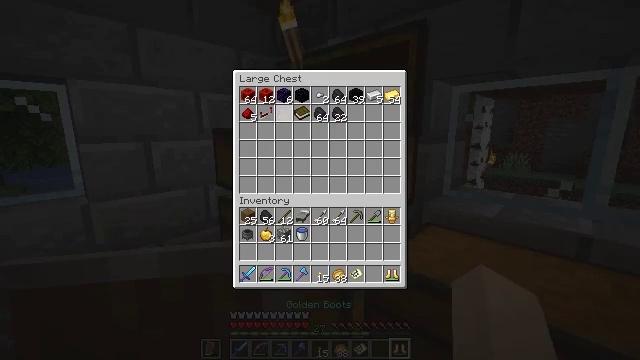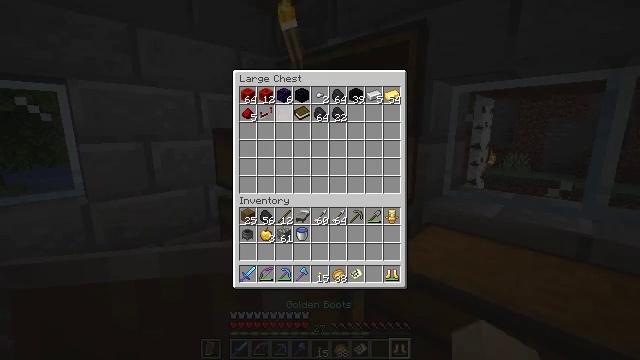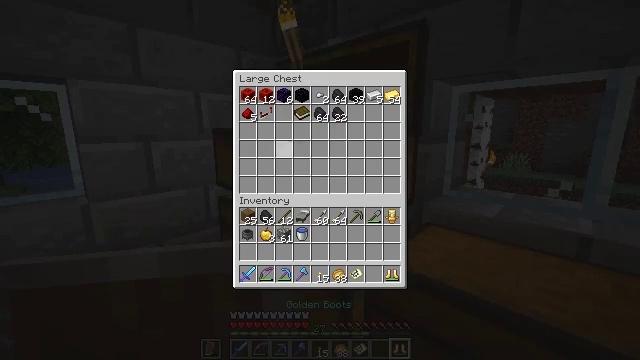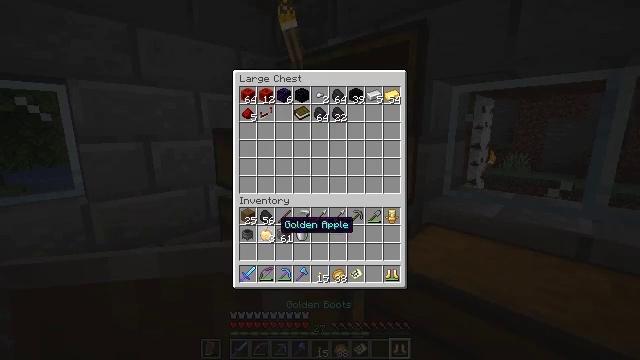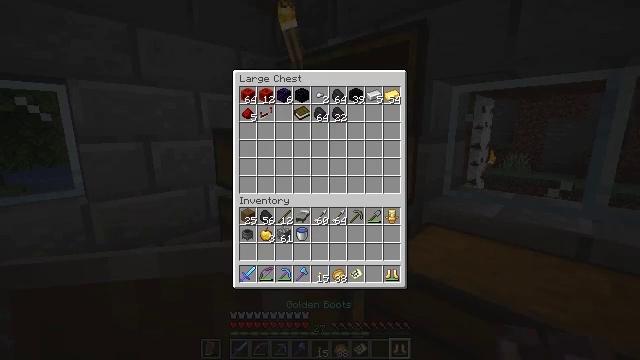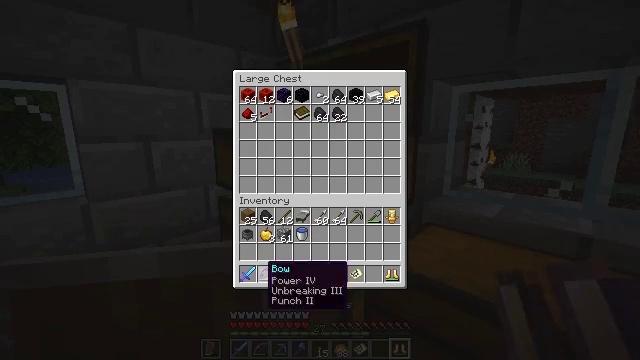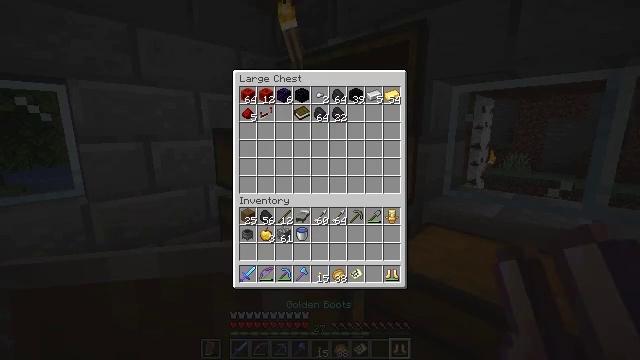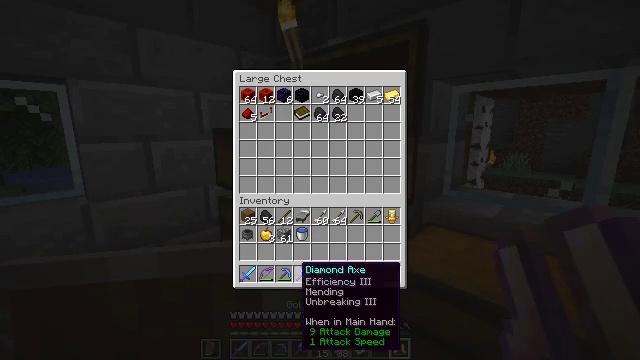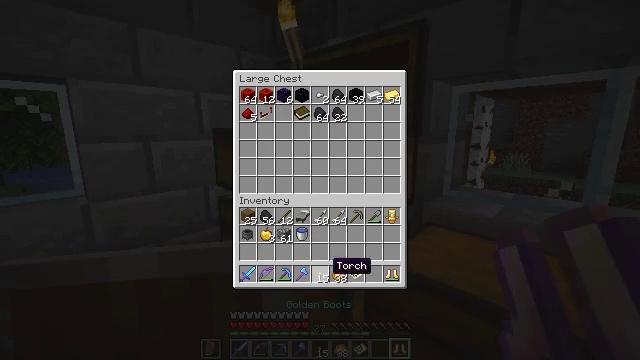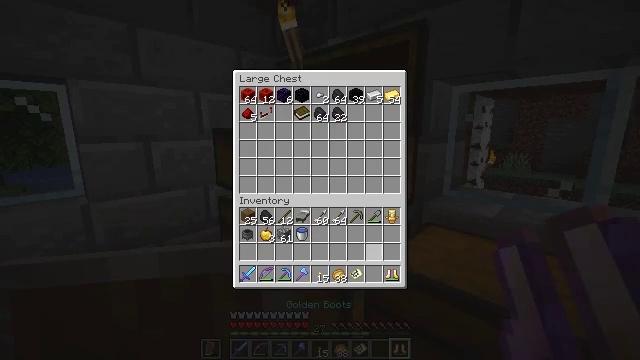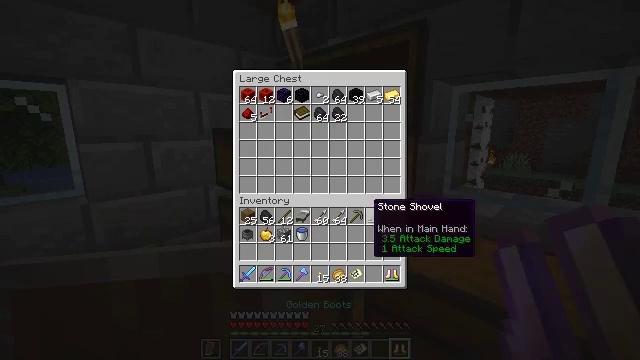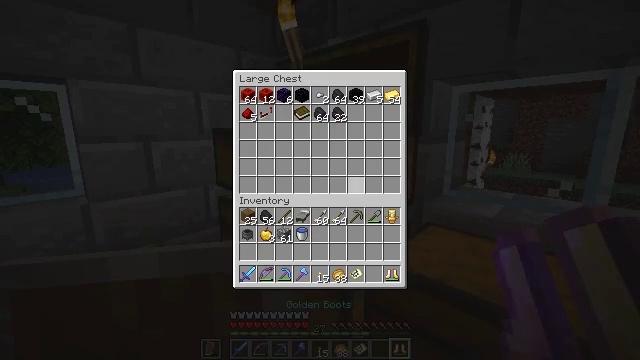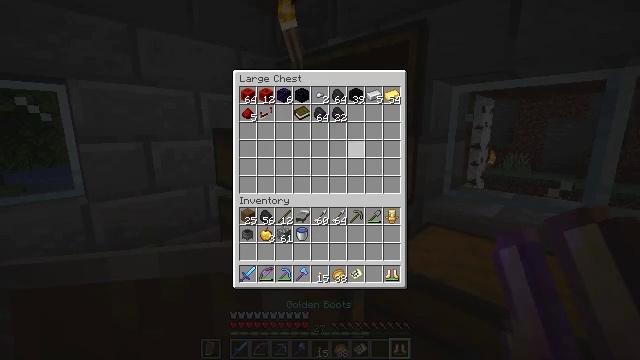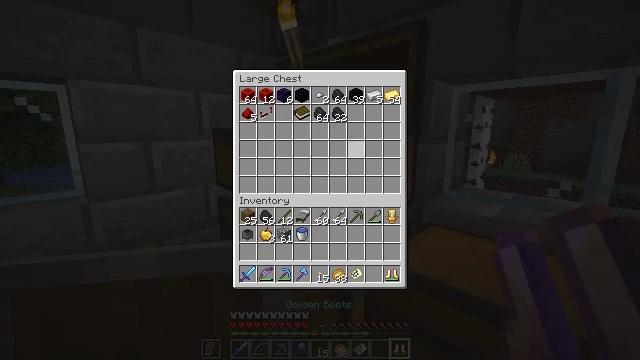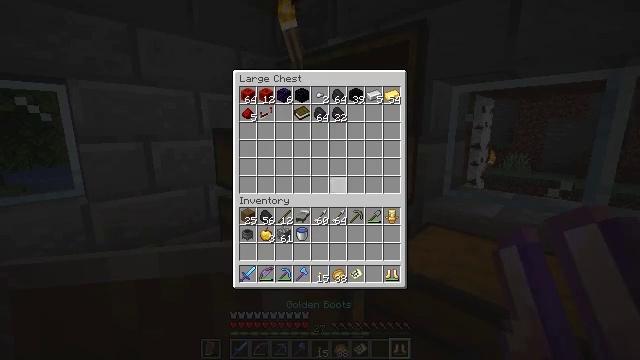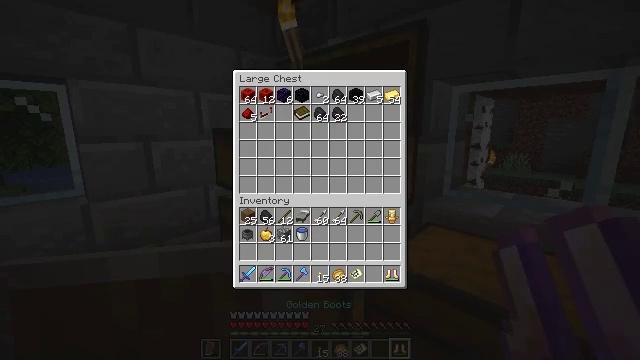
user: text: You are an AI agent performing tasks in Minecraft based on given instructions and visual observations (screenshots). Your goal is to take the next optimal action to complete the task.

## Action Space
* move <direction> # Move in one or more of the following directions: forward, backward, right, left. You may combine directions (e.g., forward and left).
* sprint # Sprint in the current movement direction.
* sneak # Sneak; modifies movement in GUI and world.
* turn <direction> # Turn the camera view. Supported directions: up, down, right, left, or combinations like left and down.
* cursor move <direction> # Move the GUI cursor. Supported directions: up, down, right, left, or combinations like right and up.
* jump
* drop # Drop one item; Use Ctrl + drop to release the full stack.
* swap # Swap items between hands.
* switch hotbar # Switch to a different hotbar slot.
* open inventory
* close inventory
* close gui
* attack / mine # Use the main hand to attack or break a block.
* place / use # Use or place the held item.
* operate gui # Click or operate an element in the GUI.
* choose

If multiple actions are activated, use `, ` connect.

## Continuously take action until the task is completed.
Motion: motion action
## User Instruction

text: Dig up clay found underwater.
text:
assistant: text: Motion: sneak, operate gui
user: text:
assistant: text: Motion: sneak, cursor move down
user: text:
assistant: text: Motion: sneak, cursor move left and down
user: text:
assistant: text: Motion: sneak, cursor move left and down
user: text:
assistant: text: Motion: sneak, cursor move down
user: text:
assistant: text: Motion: sneak, cursor move right
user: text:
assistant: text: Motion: sneak, cursor move right
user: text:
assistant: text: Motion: sneak, cursor move right
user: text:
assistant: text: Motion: sneak, cursor move right and up
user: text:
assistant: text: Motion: sneak, cursor move up
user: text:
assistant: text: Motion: sneak, cursor move left and up
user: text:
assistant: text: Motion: cursor move up
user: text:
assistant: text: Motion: no_op
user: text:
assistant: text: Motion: cursor move left and down
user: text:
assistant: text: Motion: cursor move left and down
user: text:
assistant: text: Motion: no_op
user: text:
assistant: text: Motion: no_op
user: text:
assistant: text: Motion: close gui
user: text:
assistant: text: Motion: open inventory
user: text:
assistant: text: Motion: open inventory
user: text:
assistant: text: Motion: no_op
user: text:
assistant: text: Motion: no_op
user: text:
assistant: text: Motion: no_op
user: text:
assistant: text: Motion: sneak, cursor move up
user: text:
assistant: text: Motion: sneak
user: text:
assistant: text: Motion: sneak, operate gui
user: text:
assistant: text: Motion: sneak, operate gui
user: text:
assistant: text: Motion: sneak
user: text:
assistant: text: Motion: sneak
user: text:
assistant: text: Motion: no_op